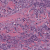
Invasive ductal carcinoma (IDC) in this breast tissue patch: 1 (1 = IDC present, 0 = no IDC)